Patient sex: M
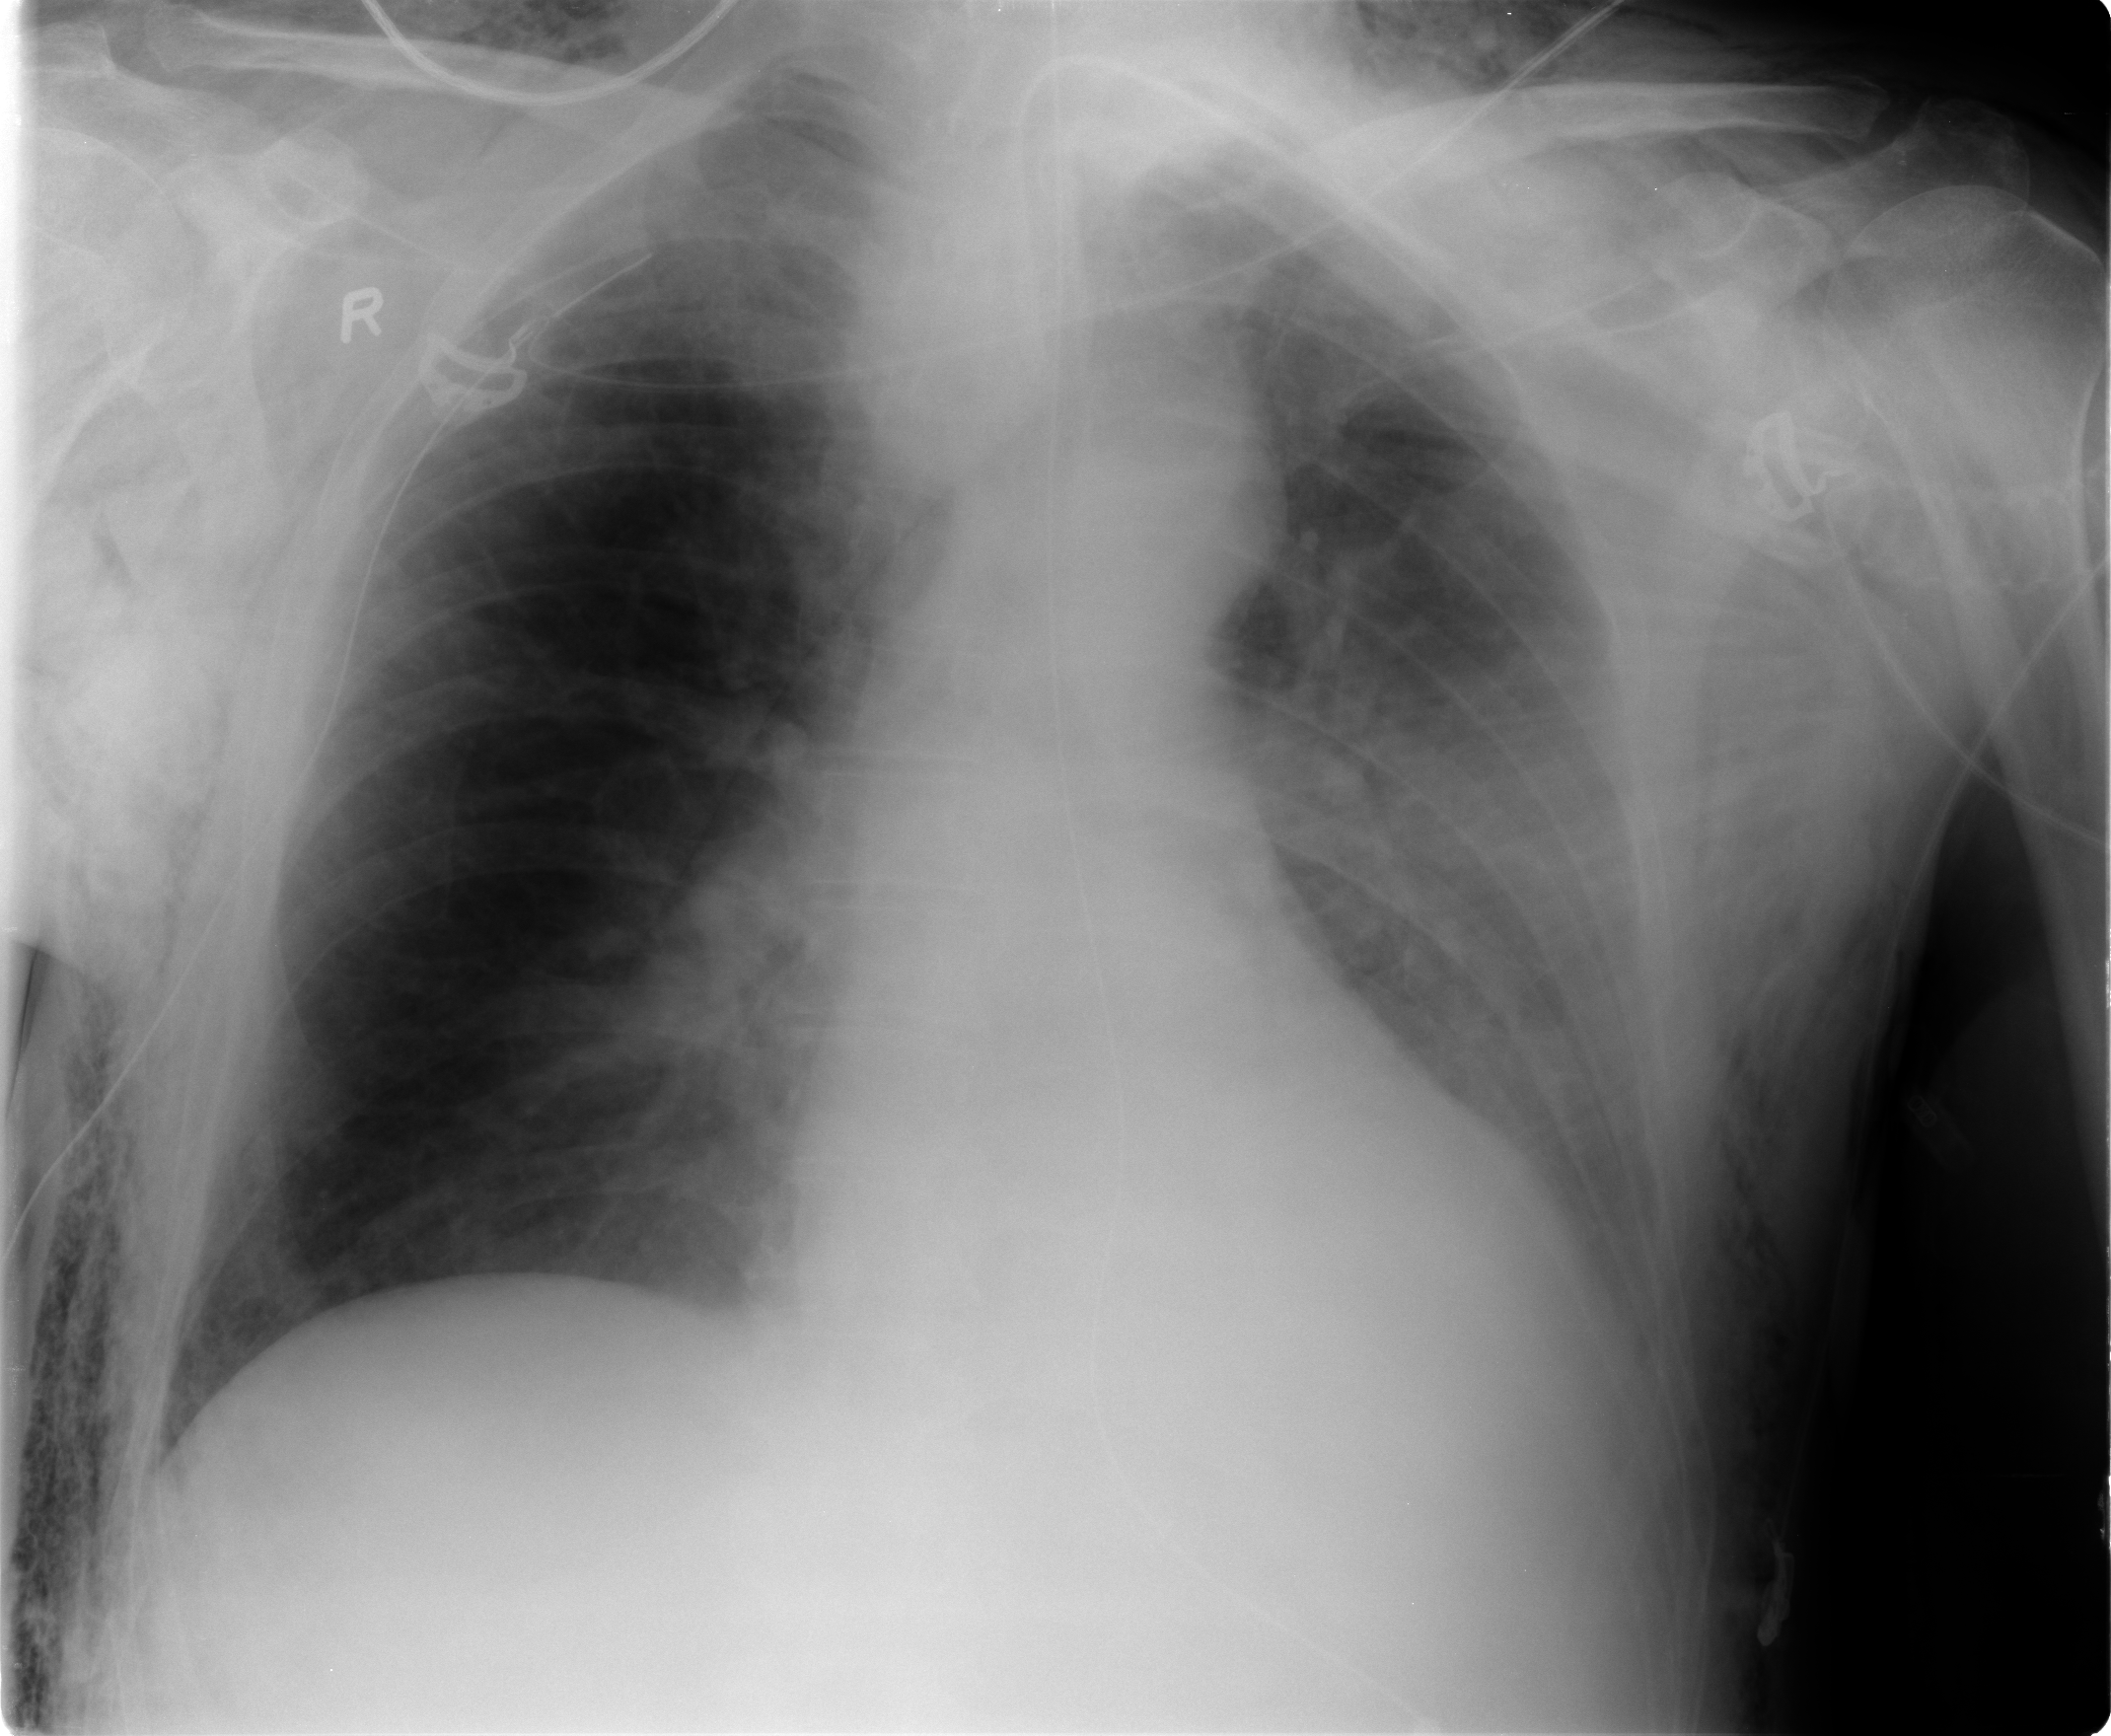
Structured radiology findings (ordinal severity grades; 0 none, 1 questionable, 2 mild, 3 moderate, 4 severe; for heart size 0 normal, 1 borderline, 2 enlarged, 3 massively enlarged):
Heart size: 0
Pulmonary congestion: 2
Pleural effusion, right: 0
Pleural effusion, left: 2
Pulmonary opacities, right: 2
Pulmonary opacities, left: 1
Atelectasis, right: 2
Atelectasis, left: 3